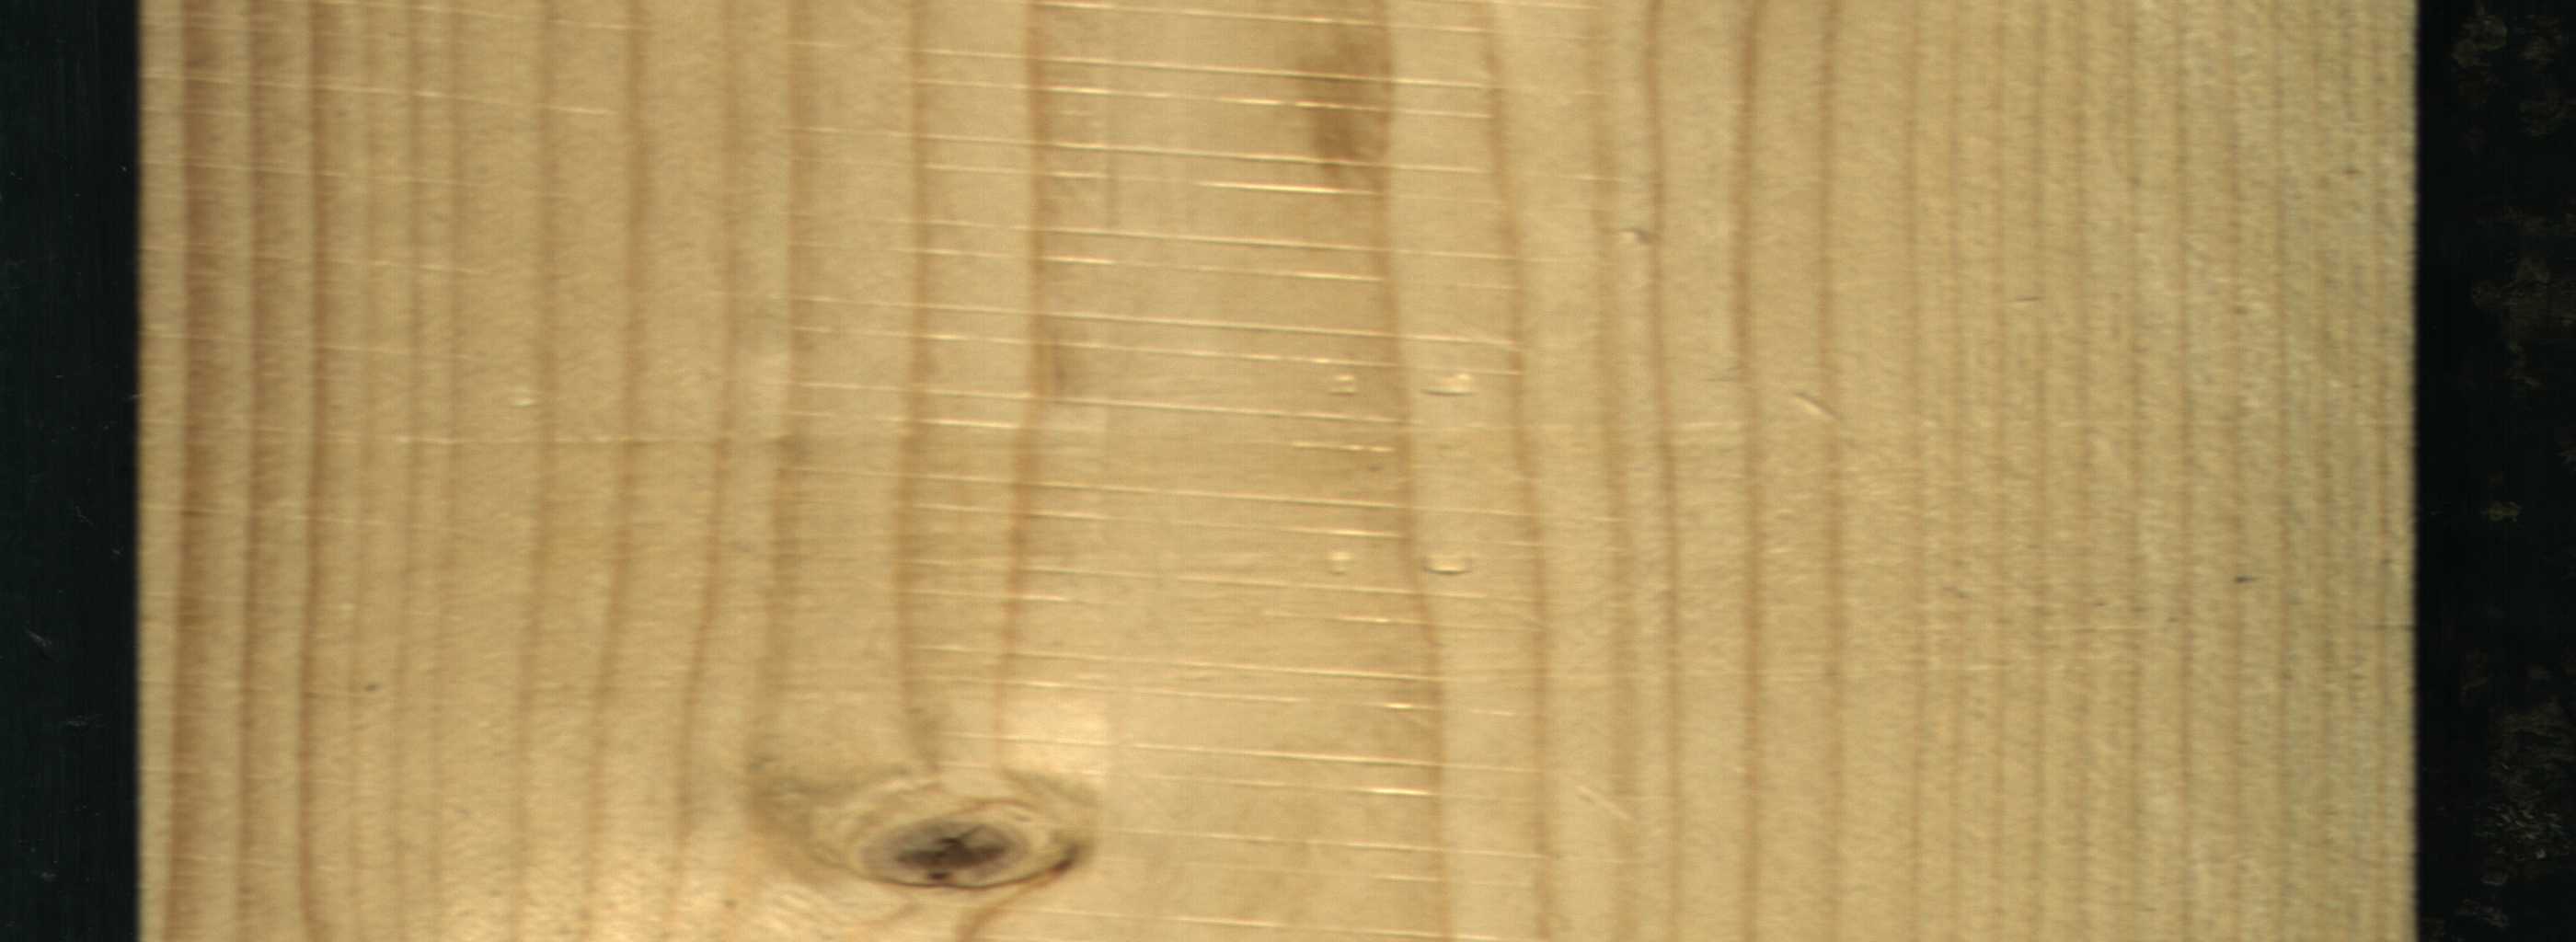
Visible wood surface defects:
Live_Knot